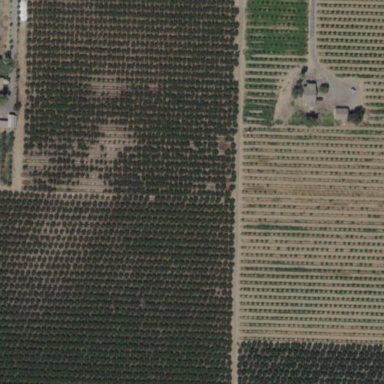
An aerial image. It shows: Orchard planted with peach trees.